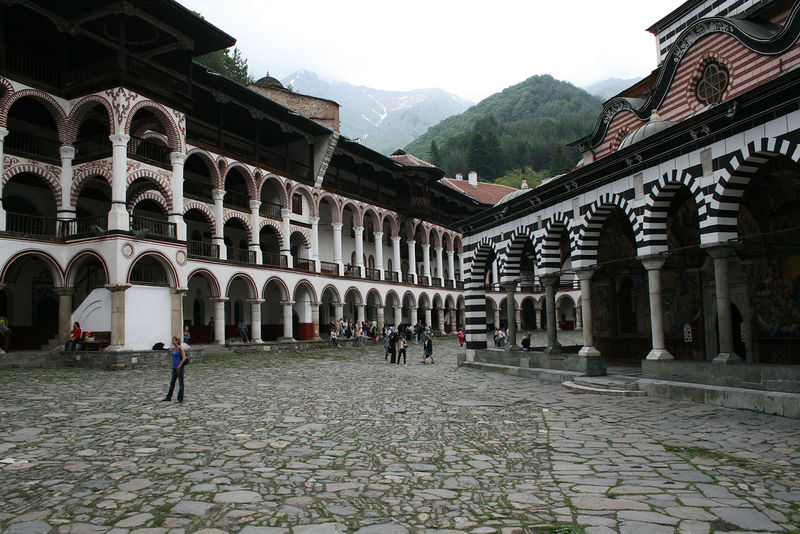
Titel: Rila-Kloster
Institution: Bulgarien, Rilagebirge
Schlagwörter: berg, blau, himmel, weiß, grün, menschen, stadt, grau, schwarz, säulen, dach, gebäude, gras, weg, architektur, steine, wald, kamin, bogen, pflaster, berge, gebirge, hof, rundbogen, treppe, foto, gang, innenhof, laufgang, arkaden, laubengang, stockwerke, inkrustiert, boegen, touristen, bulgarien